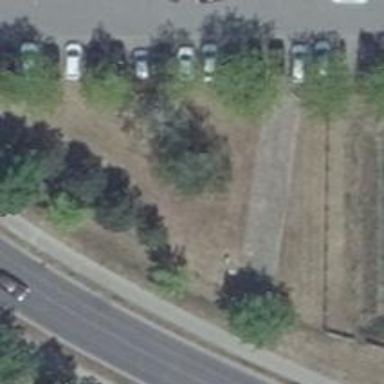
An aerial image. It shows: Row of broadleaved trees.